Field crop: maize
Growth stage: 1
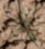
Species: lolium